Question: My site looks great in other browsers, but there's extra space on top in IE7.
Screenshot:

Site: <URL>
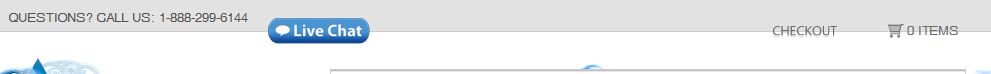
Answer: I found the issue. Between '#topbarLeft' and '#topbarCenter', there is an ' '. What this causes to happen is the rendering of a space after '#topbarLeft', pushing '#topbarCenter' and '#topbarRight' below the space.
Removing the ' ' did the trick for me. You should use a margin instead of a space to put spacing between the header elements.